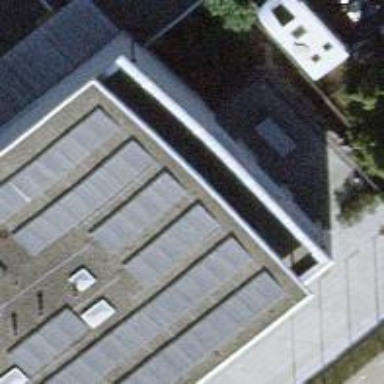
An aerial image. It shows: Solar photovoltaic panel generator.